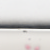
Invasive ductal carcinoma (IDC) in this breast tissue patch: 0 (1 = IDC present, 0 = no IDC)